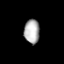
Tissue: prostate
Cell type: Fibroblasts
Senescence score: 0.7319
Nuclear area (px): 367
Mean DAPI intensity: 173.948